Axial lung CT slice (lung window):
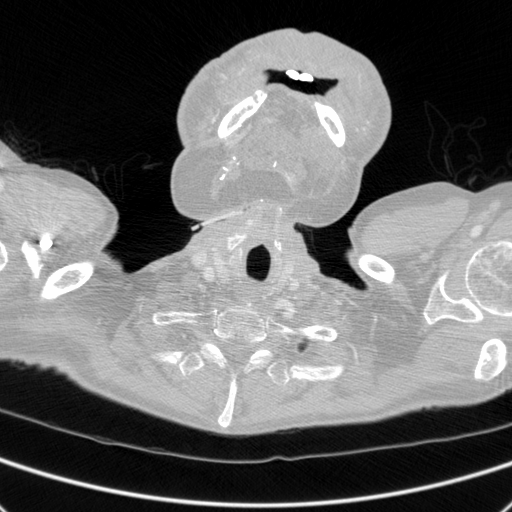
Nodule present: no